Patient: sex M, age 73
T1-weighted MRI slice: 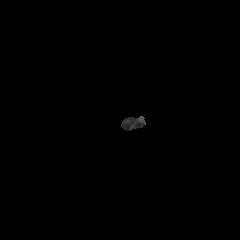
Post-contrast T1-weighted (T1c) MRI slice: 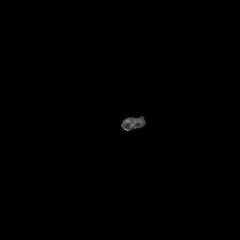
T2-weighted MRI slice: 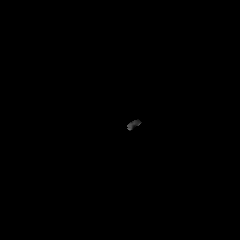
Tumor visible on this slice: no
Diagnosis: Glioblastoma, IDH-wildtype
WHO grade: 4